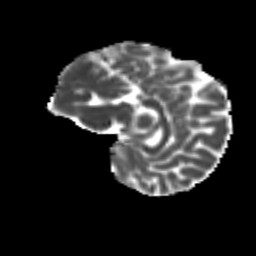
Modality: MD
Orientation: sagittal
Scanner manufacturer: siemens
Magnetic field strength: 3 T
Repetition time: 9.2 s
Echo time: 0.084 s